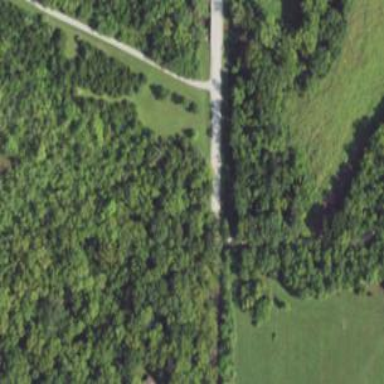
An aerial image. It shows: Driveway.